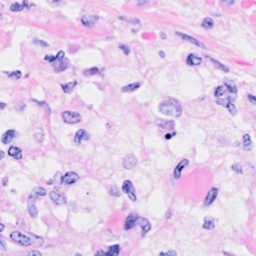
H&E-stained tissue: Breast